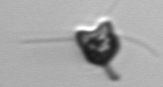
Label: Pyramimonas_longicauda